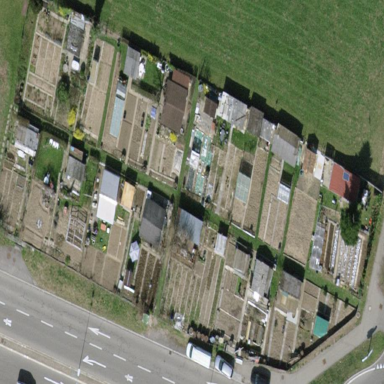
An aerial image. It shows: Allotments area.